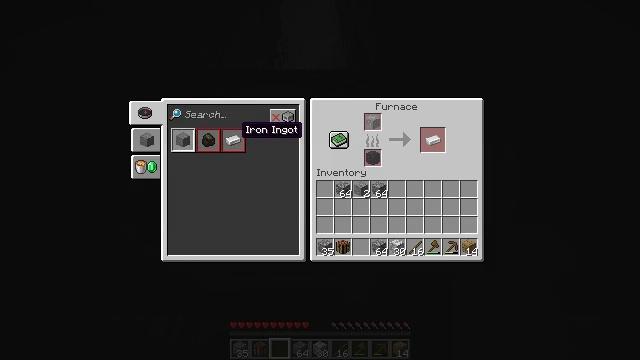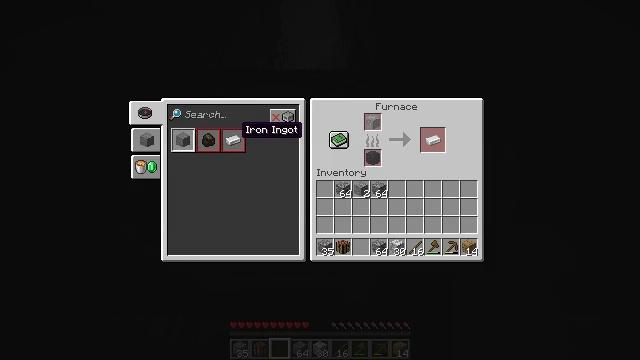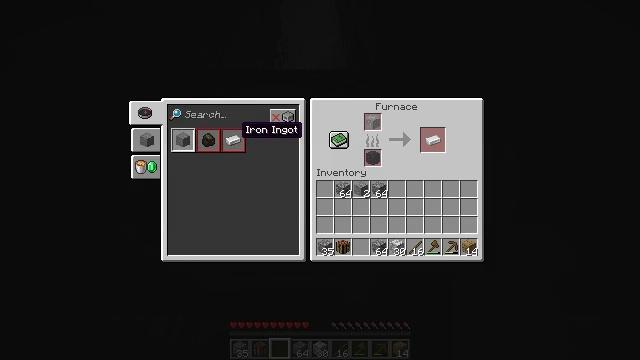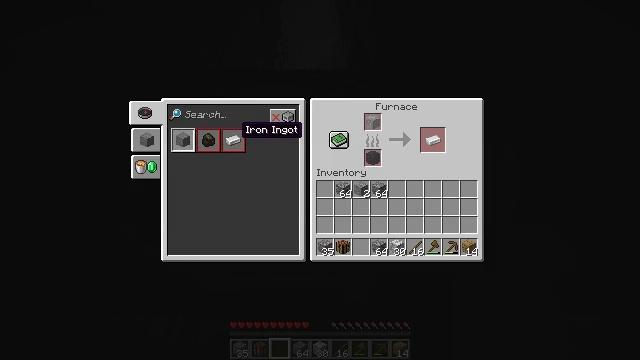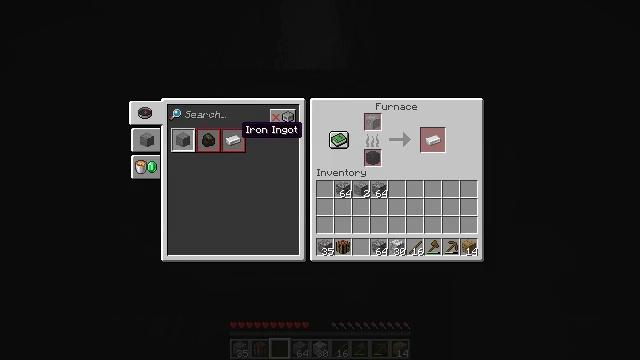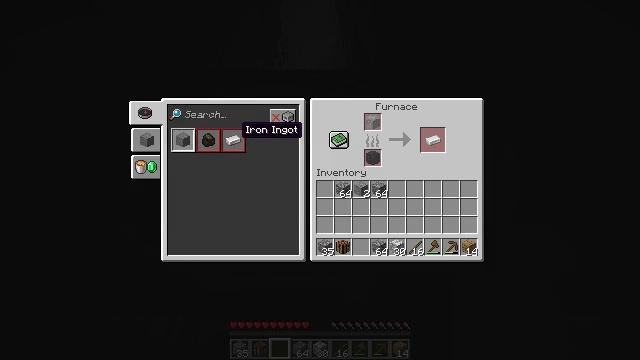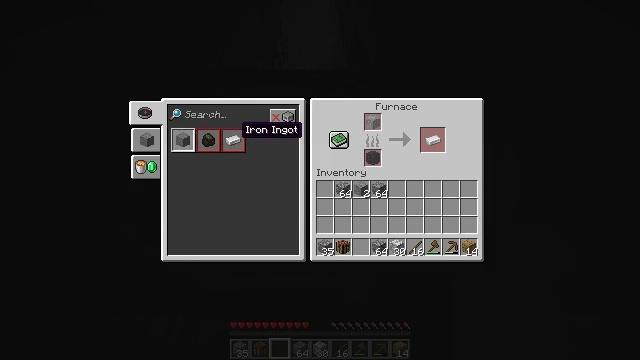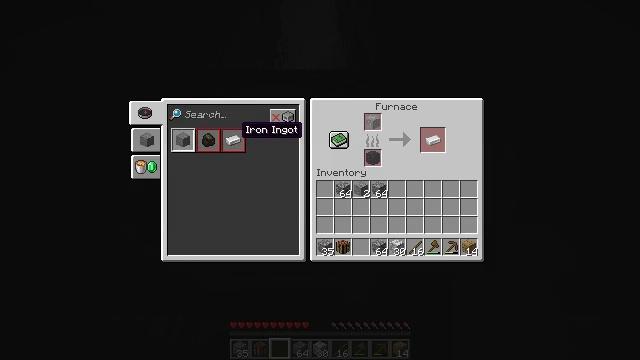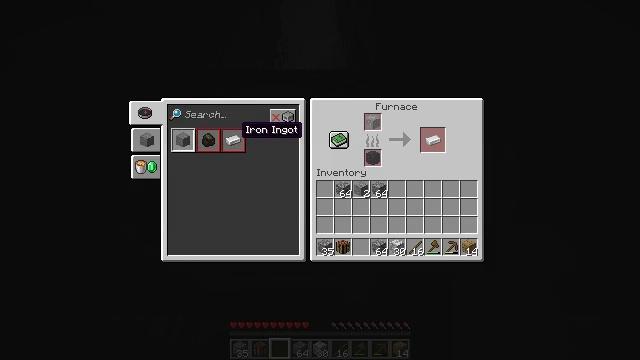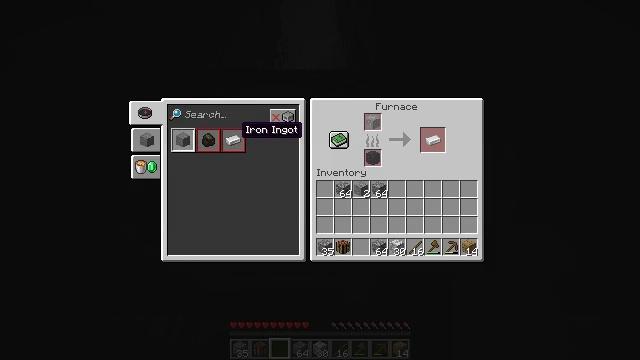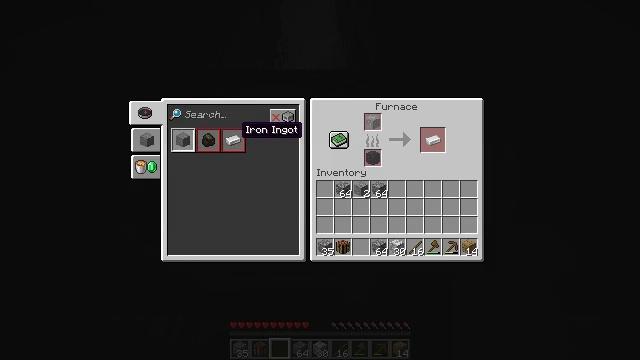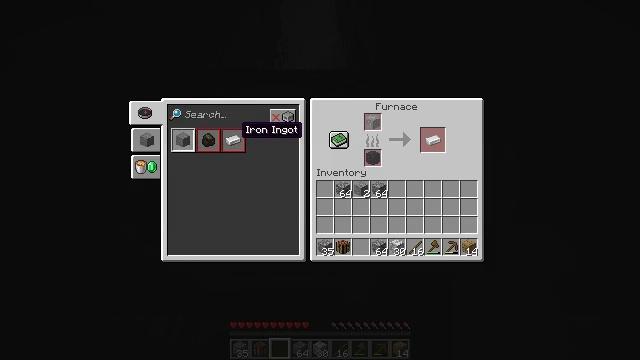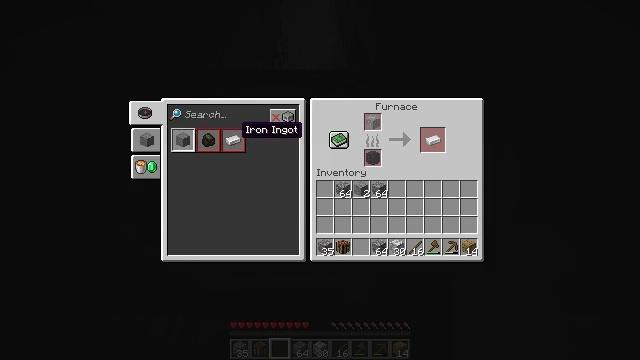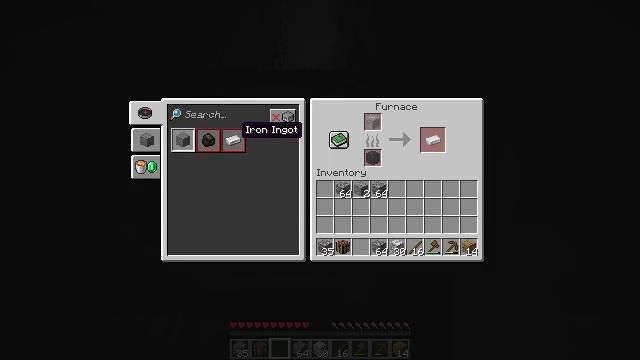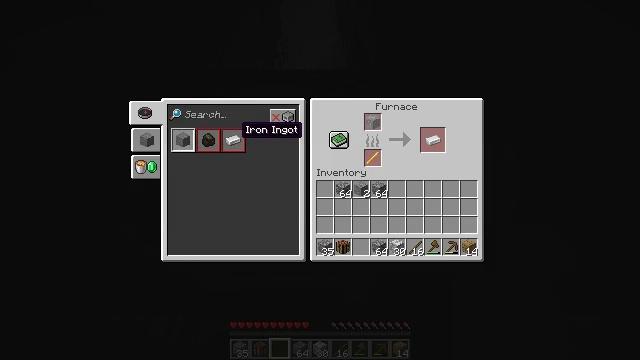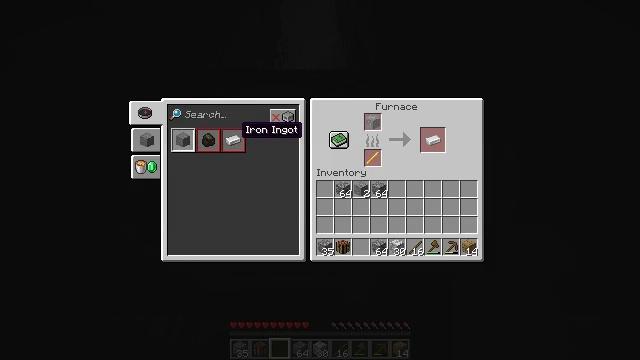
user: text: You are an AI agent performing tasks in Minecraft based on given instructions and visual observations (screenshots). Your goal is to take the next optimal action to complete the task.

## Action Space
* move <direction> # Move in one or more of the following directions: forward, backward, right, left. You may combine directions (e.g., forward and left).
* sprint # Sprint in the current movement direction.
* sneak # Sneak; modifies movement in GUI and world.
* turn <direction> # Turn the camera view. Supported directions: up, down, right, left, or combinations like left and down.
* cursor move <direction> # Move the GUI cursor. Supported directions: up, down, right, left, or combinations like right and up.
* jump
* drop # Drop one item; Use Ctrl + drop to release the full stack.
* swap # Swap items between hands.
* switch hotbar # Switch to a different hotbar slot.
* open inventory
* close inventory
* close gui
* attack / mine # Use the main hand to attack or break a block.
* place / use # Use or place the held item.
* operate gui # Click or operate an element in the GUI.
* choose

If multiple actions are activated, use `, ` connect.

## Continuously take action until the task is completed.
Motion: motion action
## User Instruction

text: Get the furnace back into your inventory.
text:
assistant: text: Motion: no_op
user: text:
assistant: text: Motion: no_op
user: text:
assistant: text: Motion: no_op
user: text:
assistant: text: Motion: no_op
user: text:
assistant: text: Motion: no_op
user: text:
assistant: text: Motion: no_op
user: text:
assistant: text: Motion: no_op
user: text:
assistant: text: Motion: no_op
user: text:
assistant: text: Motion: no_op
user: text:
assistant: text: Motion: no_op
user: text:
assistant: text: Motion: no_op
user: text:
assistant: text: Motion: no_op
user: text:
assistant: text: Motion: no_op
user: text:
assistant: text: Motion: no_op
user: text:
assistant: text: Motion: no_op
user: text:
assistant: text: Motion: no_op
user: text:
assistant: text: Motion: no_op
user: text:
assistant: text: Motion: no_op
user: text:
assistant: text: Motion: no_op
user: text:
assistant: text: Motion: no_op
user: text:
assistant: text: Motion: no_op
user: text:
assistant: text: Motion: no_op
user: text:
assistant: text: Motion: no_op
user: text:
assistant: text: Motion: no_op
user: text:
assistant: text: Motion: no_op
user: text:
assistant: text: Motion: no_op
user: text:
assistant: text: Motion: no_op
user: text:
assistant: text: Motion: no_op
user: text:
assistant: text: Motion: no_op
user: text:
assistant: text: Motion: no_op